Question: I am using bootstrap, the container is 915px width, I am running in mobile browser.
The problem is the div with background color is supposed to occupy the whole width, but there are some white margins.
how can i extend the div a few pixel in each side?
'''
<div class="container">
<div class="" style="width:100%;height:90px;background-color:Red;margin-left:50px;">
</div>
</div>
'''

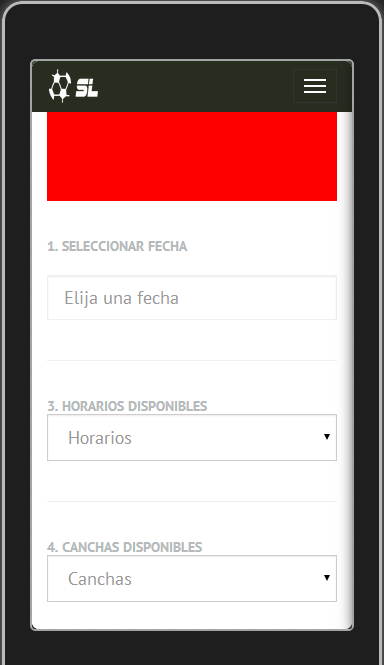
Answer: Have you tried using a different container class from Bootstrap?
Perhaps "container-fluid" as described below and on the Bootstrap component page - <URL>
Bootstrap requires a containing element to wrap site contents and house our grid system. You may choose one of two containers to use in your projects. Note that, due to padding and more, neither container is nestable.
Use .container for a responsive fixed width container.
'''
<div class="container">
...
</div>
Use .container-fluid for a full width container, spanning the entire width of your viewport.
<div class="container-fluid">
...
</div>
'''
You could also mix and match via Media Queries and JavaScript if you wanted to. For example on certain Media Query dimension triggers compensate for the style overrides you wish to be used.
<URL>